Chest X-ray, PA view. Patient: 50 years old, sex F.
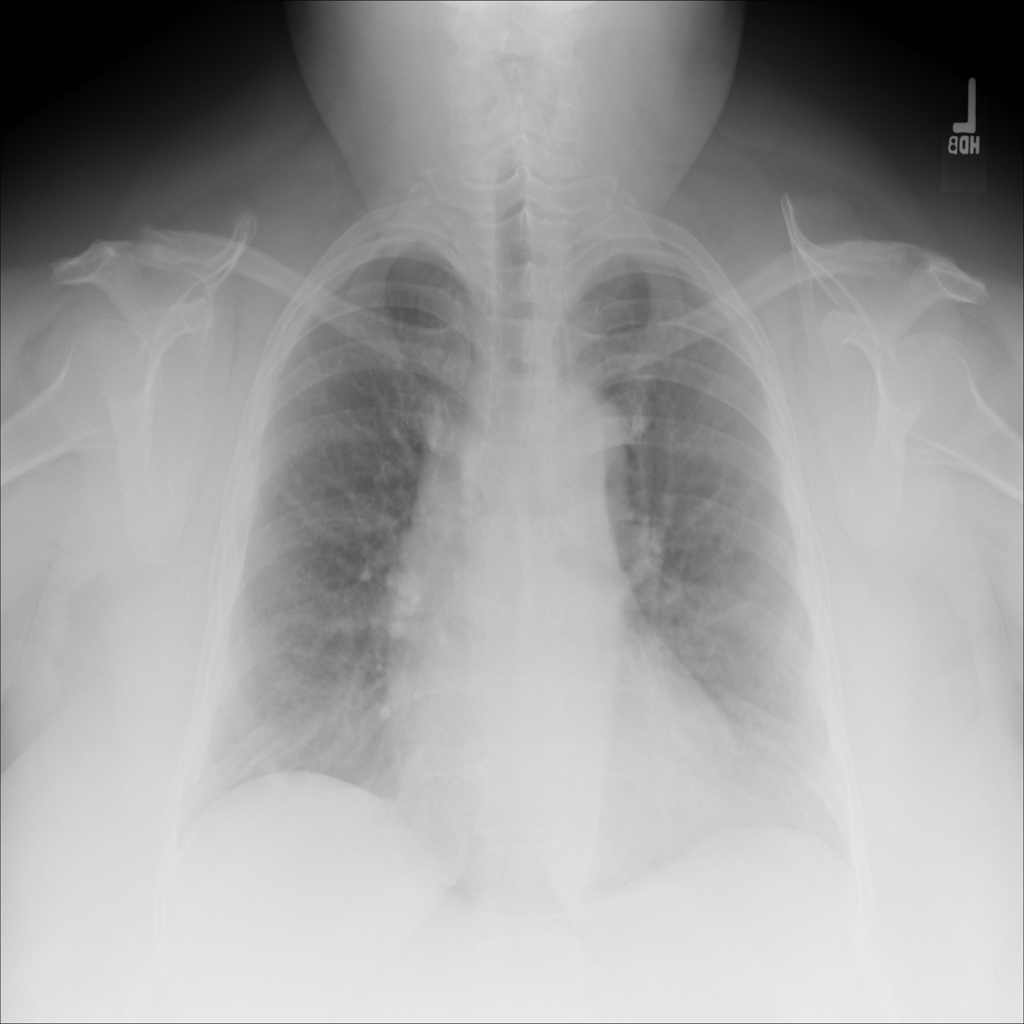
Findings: No Finding